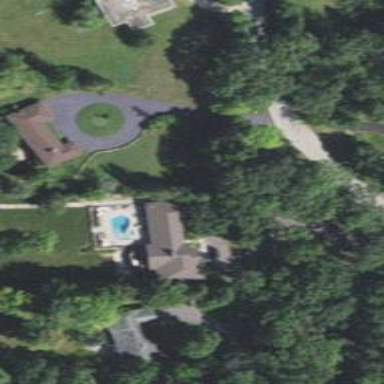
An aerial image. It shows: Driveway.